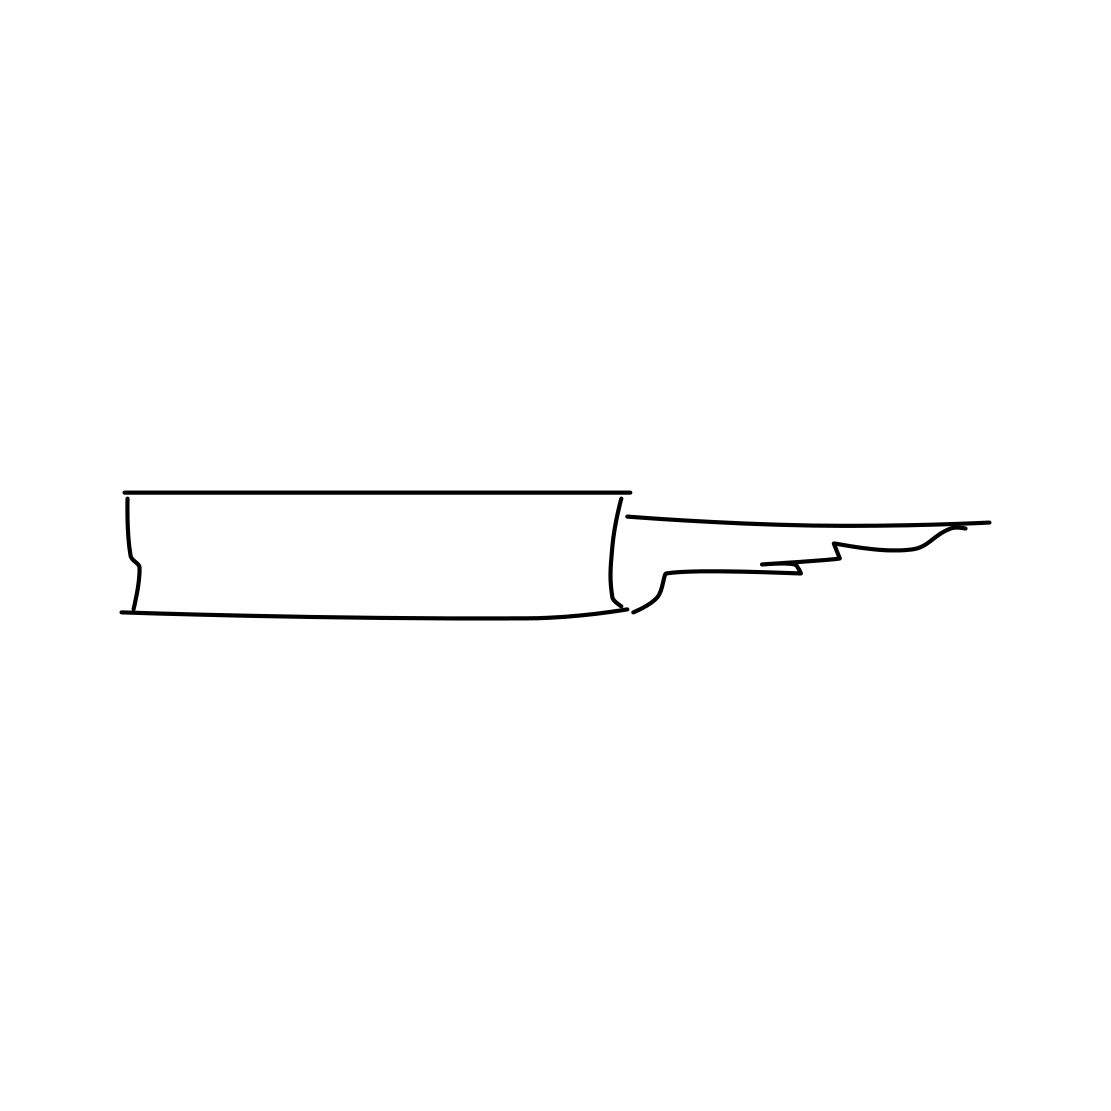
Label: knife